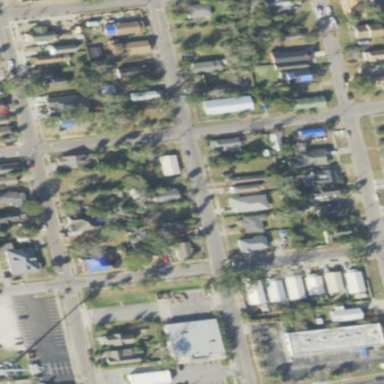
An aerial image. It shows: Single-family residential area.